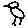
Label: bird